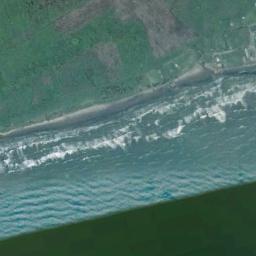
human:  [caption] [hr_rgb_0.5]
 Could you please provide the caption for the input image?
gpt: The beach is surrounded by blue water and waves of waves and green grass .

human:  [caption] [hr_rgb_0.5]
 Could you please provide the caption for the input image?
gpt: The beach with brown sand and dense green plants on the beach .

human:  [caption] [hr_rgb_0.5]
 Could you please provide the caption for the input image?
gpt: There is spray on the beach .

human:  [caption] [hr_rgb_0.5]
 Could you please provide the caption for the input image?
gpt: The beach is composed of dense vegetation, Beach and light green seawater .

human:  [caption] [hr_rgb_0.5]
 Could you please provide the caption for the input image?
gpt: The grass is beside the beach .